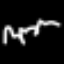
Label: squiggle